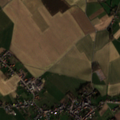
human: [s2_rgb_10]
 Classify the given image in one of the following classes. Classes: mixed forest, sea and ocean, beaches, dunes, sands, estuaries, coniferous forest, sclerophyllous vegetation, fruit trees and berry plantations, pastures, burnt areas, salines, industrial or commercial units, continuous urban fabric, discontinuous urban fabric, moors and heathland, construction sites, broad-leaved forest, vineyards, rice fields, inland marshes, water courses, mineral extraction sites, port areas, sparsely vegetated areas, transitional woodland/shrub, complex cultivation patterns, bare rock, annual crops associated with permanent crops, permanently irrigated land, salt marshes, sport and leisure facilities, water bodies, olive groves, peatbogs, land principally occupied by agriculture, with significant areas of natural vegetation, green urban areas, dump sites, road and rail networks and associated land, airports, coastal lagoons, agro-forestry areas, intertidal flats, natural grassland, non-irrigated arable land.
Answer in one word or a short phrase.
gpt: discontinuous urban fabric, sport and leisure facilities, non-irrigated arable land, pastures, complex cultivation patterns